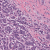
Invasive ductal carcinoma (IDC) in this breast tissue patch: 1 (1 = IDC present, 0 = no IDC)